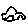
Label: car